Field crop: maize
Growth stage: 2
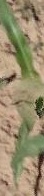
Species: maize